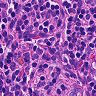
Metastatic tissue present: no